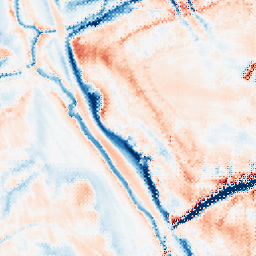
Category: multiscale
Decomposition family: dog_multiscale
Decomposition parameters: sigma_ratio: 1.4
n_scales: 6
base_sigma: 1
Upsampling method: regularized
Upsampling parameters: scale: 2
lambda_reg: 0.1
Upsampling scale: 2